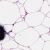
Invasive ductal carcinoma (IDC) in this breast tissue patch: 0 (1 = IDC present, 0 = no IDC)